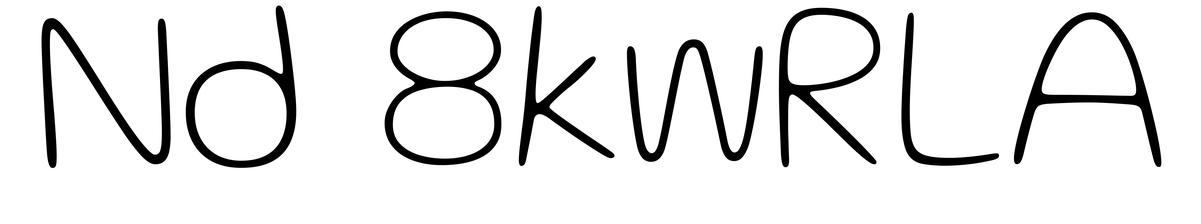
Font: Gluten_Thin